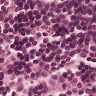
Metastatic tissue present: no